Field crop: tomato
Growth stage: 1
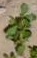
Species: portulaca